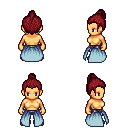
a pixel art fantasy rpg character, female body template, human, tanned skin, overskirt, metal pants, brunette short topknot hairstyle, maroon shoes, four views (front, back, left, right), 2x2 character sprite sheet, small pixel art, hard edges, no anti-aliasing